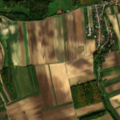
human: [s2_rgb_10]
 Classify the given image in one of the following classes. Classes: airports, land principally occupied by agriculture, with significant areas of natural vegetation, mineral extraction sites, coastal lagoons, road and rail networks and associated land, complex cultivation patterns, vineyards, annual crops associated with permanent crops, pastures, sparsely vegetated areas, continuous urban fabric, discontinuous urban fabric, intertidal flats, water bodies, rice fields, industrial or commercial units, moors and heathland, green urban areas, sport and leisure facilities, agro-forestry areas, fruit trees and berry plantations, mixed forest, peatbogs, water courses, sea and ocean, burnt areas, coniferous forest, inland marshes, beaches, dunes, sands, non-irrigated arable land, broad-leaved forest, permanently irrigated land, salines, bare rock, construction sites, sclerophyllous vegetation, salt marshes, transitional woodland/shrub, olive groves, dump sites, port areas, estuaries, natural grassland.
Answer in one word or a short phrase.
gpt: discontinuous urban fabric, non-irrigated arable land, vineyards, complex cultivation patterns, land principally occupied by agriculture, with significant areas of natural vegetation, broad-leaved forest